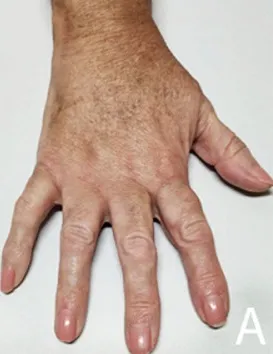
Calcinosis cutis lesions after six months of treatment with diltiazem; A-D) resolution of inflammatory process and skin scaring is observed in all locations previously affected by DCC.
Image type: medical_photograph (skin_photograph)